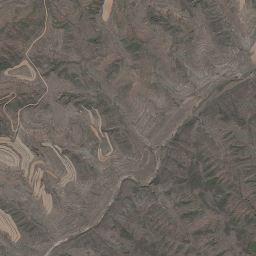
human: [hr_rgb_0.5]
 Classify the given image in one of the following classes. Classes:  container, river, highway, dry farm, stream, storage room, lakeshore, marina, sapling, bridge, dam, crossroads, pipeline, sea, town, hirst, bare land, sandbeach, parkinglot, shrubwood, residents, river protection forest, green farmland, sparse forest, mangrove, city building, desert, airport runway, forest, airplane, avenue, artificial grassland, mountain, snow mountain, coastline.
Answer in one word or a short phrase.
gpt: mountain